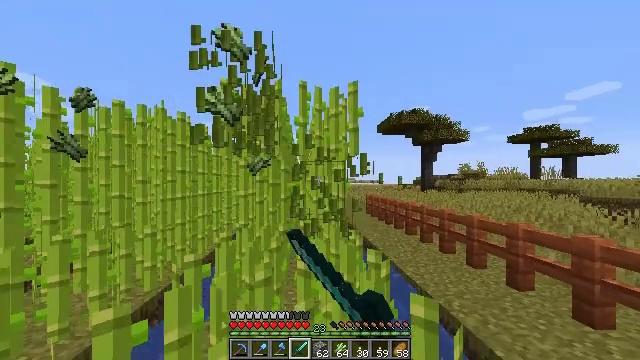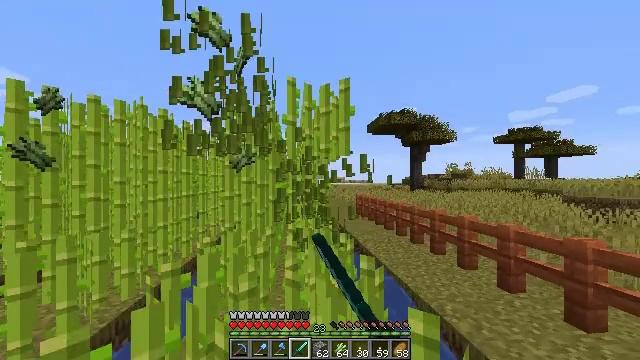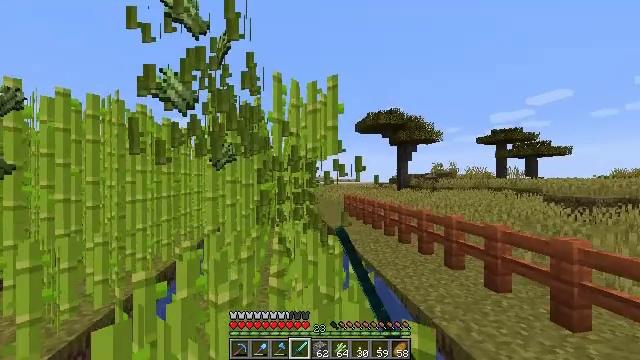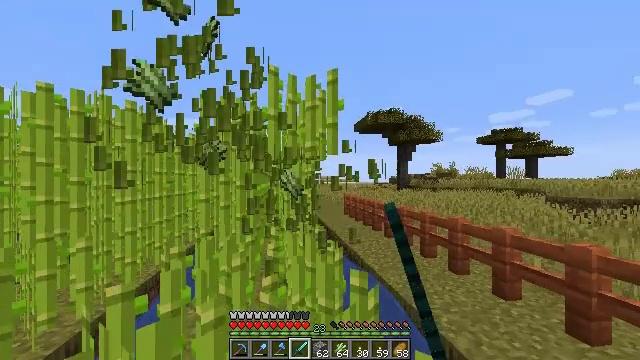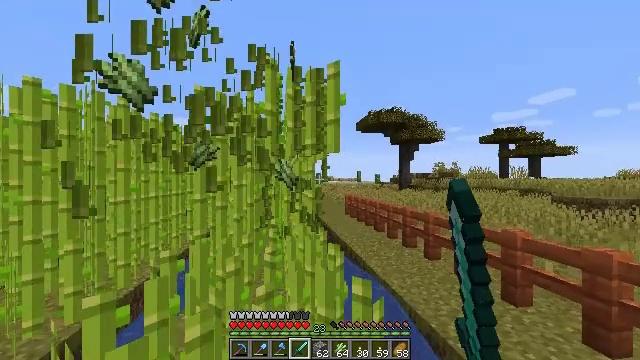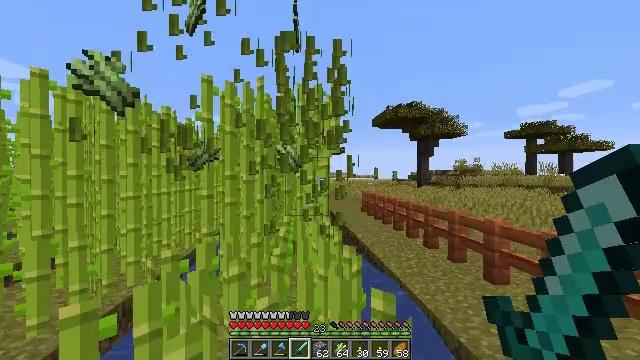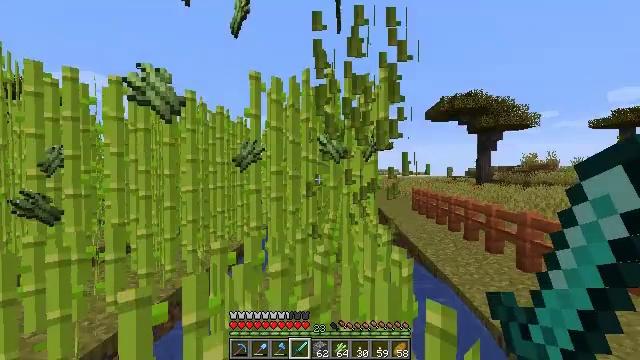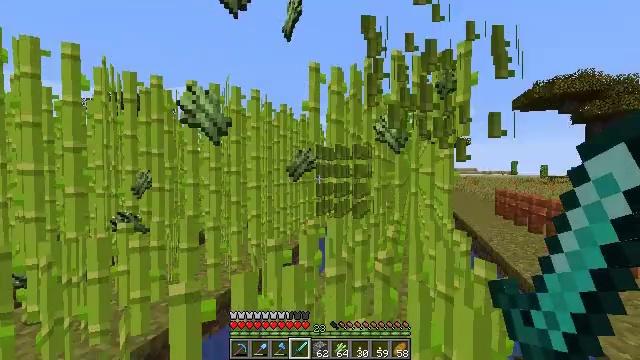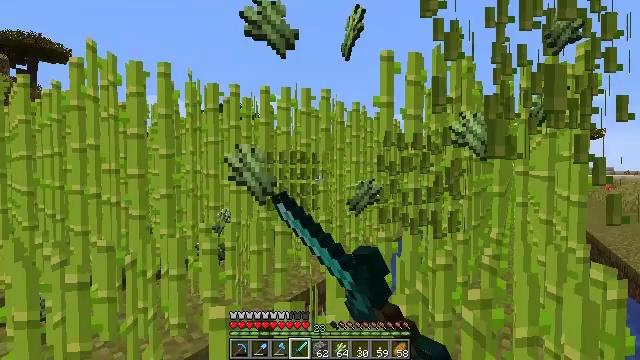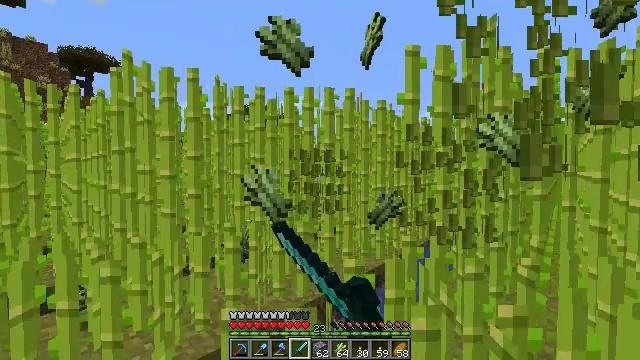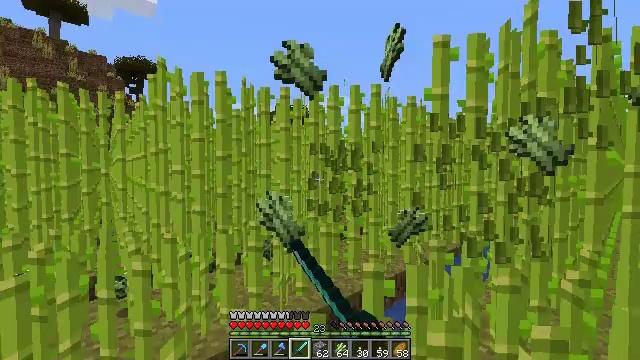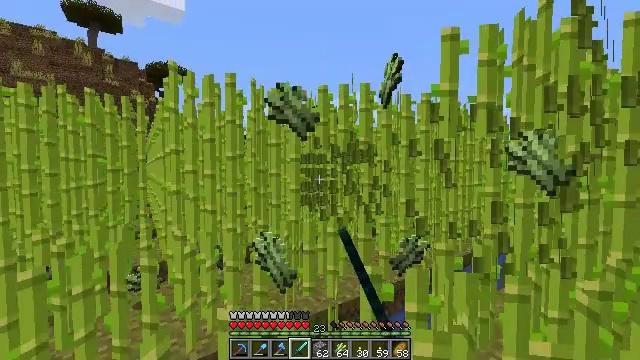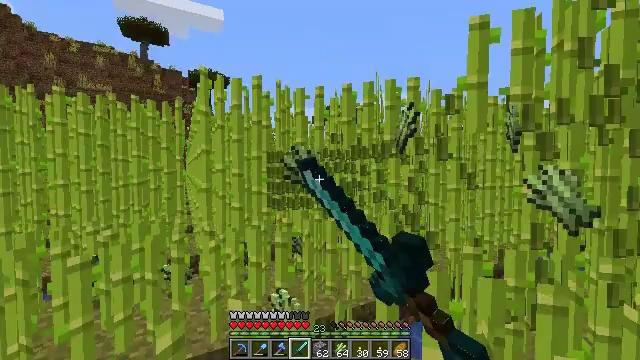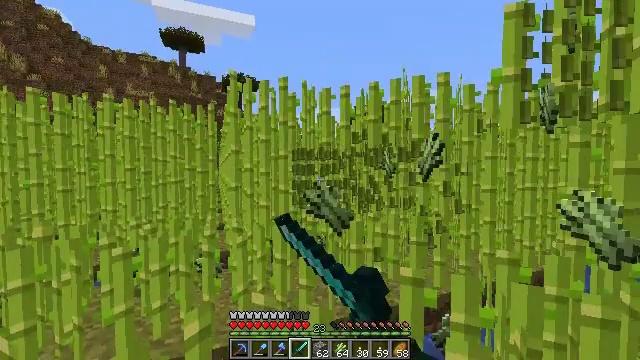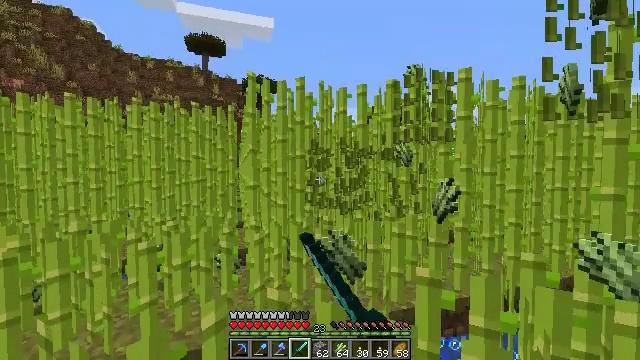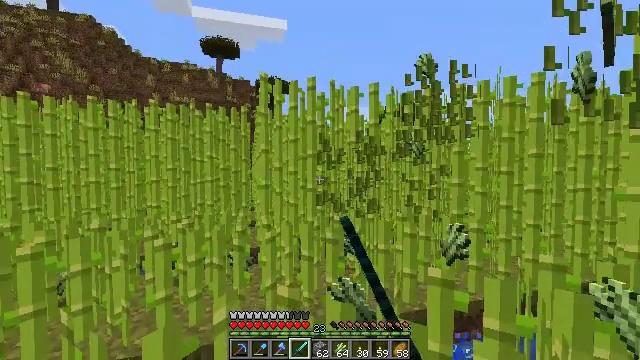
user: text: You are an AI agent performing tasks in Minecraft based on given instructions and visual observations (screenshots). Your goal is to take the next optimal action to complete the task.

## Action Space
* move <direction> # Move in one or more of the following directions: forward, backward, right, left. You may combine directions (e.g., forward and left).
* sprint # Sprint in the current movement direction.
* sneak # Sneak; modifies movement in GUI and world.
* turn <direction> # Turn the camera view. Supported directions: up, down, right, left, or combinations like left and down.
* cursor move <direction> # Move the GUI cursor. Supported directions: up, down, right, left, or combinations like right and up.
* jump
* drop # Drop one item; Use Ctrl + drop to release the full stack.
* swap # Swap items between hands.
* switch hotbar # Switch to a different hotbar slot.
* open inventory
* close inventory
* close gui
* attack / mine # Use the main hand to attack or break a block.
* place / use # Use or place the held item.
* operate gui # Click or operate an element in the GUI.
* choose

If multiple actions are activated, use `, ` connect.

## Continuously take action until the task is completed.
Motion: motion action
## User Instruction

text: Cut down the sugar cane stalks.
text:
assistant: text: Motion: move forward, turn right, attack / mine
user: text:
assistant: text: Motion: move forward, turn right, attack / mine
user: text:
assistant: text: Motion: move forward, attack / mine
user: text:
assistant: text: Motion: move forward, attack / mine
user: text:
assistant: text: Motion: move forward, turn left, attack / mine
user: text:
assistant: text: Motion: move forward, turn left, attack / mine
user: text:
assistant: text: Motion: move forward, turn left, attack / mine
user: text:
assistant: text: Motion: move forward and move right, turn left, attack / mine
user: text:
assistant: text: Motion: move right, turn left, attack / mine
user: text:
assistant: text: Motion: move right, turn left, attack / mine
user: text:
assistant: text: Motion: turn left, attack / mine
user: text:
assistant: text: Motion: turn left, attack / mine
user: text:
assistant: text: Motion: turn left, attack / mine
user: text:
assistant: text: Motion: turn left, attack / mine
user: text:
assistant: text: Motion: turn left, attack / mine
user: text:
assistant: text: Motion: turn left, attack / mine
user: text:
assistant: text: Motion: move right, turn left, attack / mine
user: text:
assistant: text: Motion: move right, turn left, attack / mine
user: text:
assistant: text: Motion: move right, attack / mine
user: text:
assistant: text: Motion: move right, attack / mine
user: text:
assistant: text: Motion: move right, attack / mine
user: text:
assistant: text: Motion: move right, attack / mine
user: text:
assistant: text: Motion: move right, attack / mine
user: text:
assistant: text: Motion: move right, attack / mine
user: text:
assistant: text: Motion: move right, attack / mine
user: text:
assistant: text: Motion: move right, attack / mine
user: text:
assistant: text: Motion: move right, attack / mine
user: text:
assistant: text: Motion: move right, attack / mine
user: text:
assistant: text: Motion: move right, attack / mine
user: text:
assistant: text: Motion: move right, attack / mine